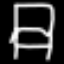
Label: chair